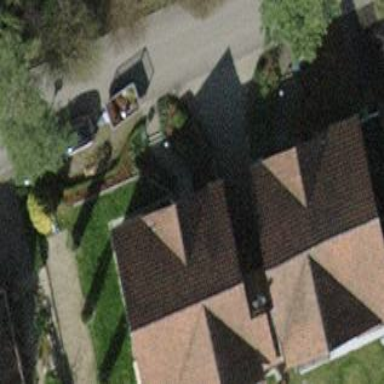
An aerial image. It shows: Semidetached house with gabled roof.